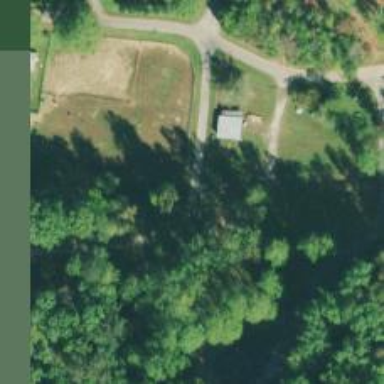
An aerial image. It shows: Driveway leading to service road.